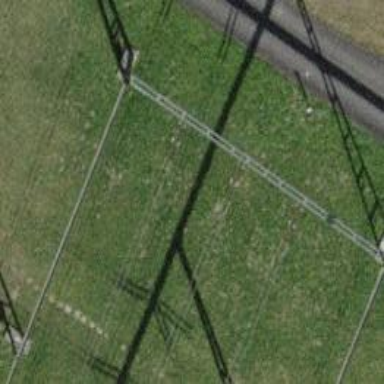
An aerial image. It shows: Insulator used in power equipment.